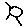
Label: sun